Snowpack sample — Buffalo Mountain, Silverthorne, Colorado, USA (2/22/26, 2:02 PM MST)
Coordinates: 39.622, -106.113
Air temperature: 33 °F
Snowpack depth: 63 cm
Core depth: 30 cm
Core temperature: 24.8 °F
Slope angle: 11°, slope face: 116°
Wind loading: low
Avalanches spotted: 0
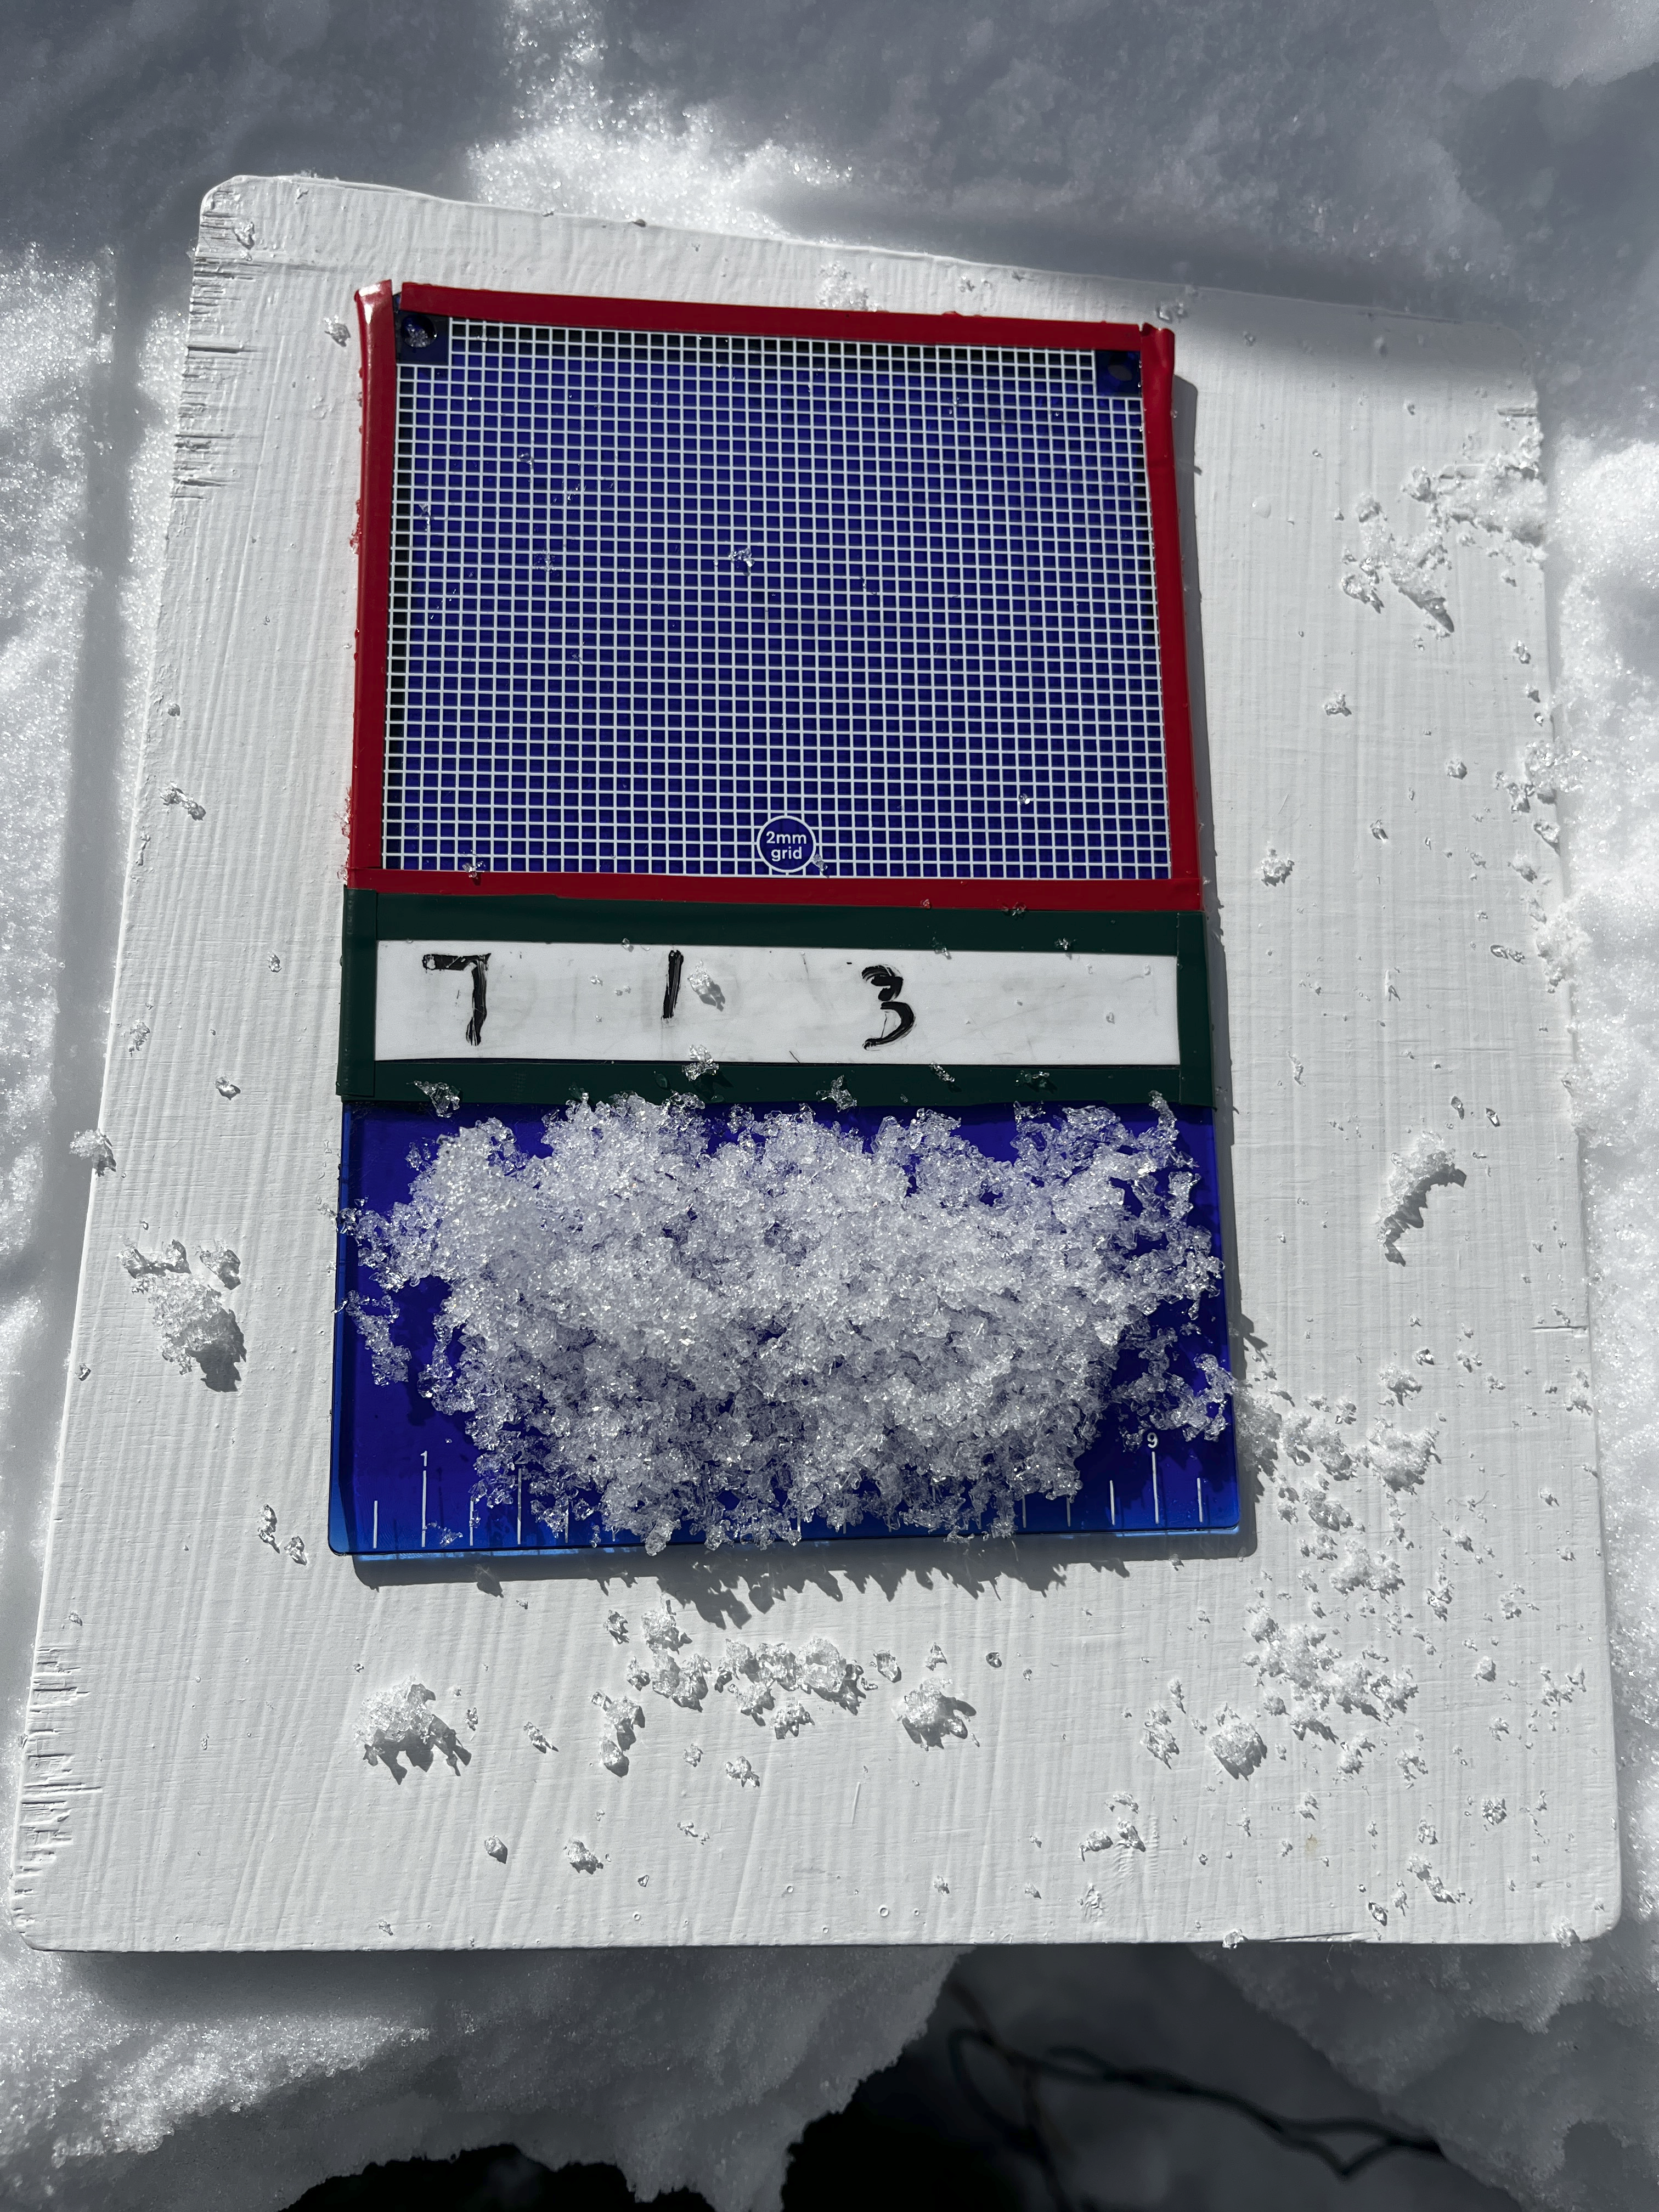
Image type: crystal_card
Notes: In a firebreak similar to site 1, minimal wind loading with no spotted avalanches (not many faces in view though)